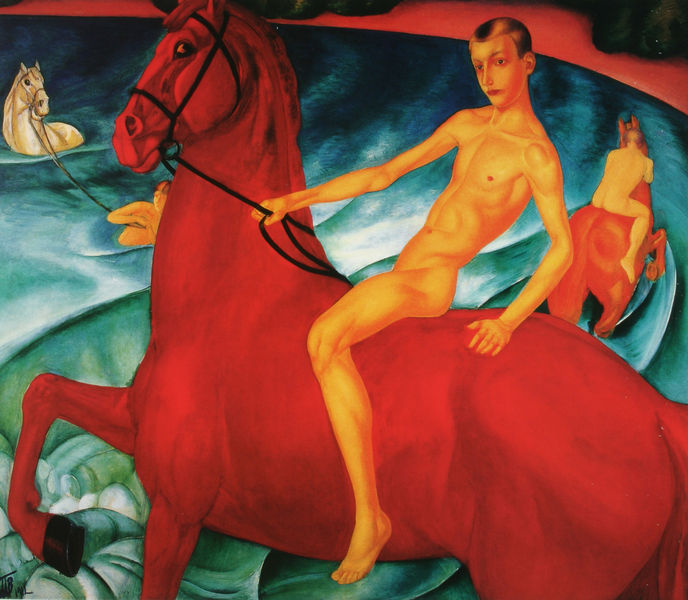
Titel: Baden des roten Pferdes
Künstler: Kuz'ma Petrov-Vodkin
Standort: Moskau
Institution: Tretjakov Galerie
Schlagwörter: akt, berg, blau, fuß, gemälde, hand, haut, himmel, kopf, mann, meer, nackt, wasser, weiß, grün, impressionismus, menschen, see, ufer, brust, bunt, hintergrund, männer, orange, profil, rücken, schwarz, türkis, blick, rot, expressionismus, jung, arme, mensch, bildnis, öl, horizont, auge, haare, drei, rouge, kinder, pferd, pferde, reiter, beine, huf, hufe, mähne, reiten, ritt, zaumzeug, zügel, bein, küste, strand, welle, wellen, bogen, jungen, knaben, moderne, russland, abstrakt, modern, muskeln, junge, zehen, schwimmen, schimmel, grand, jüngling, nüstern, ror, mager, schwimmer, bleu, füse, mer, vert, nager, rotes pferd, homme, apocalypse, jungling, syreal, kt, cheval, vagues, nus, mince, remous, strannd